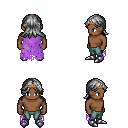
a pixel art fantasy rpg character, male body template, human, dark skin, maroon tattered cape, teal pants, gray loose hair, bronze tiara, metal boots, four views (front, back, left, right), 2x2 character sprite sheet, small pixel art, hard edges, no anti-aliasing